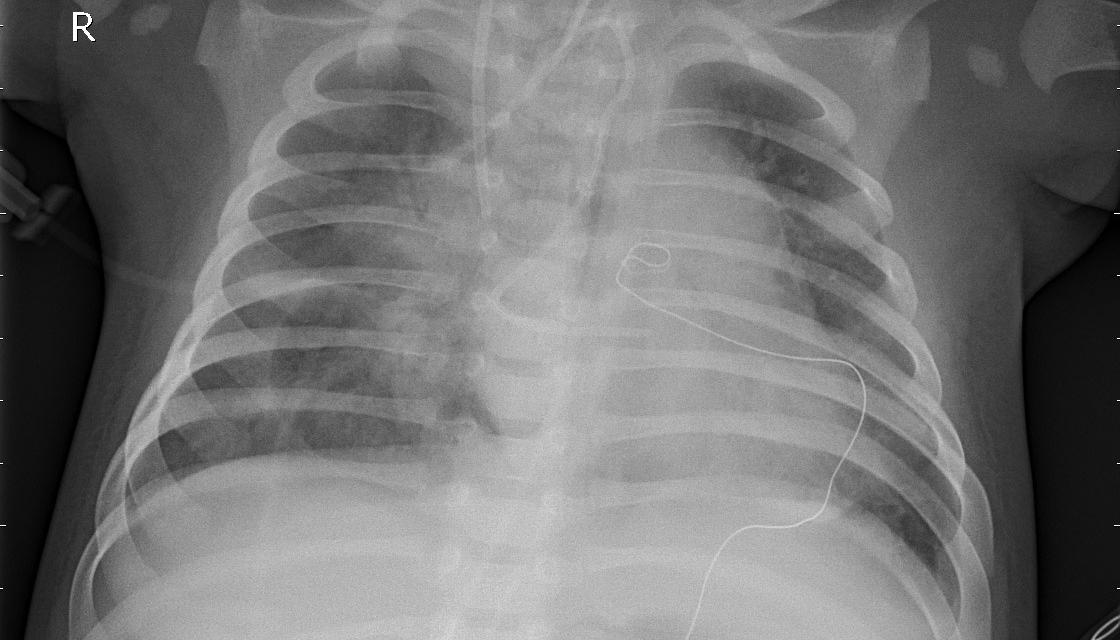
Diagnosis: PNEUMONIA